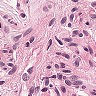
Metastatic tissue present: yes